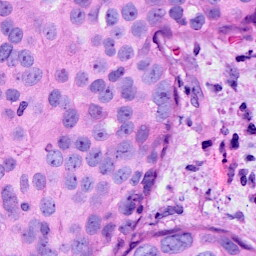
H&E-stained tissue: Breast